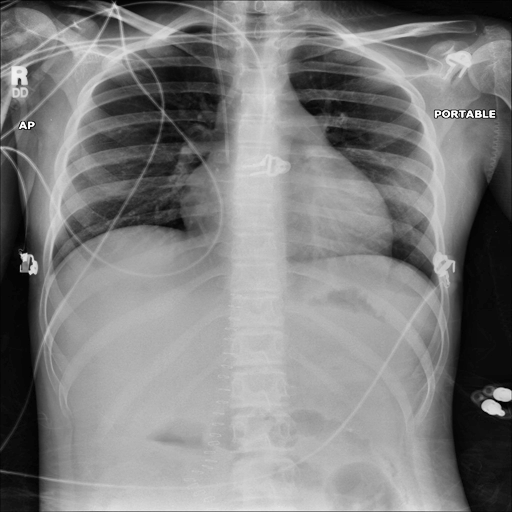
Finding: NORMAL